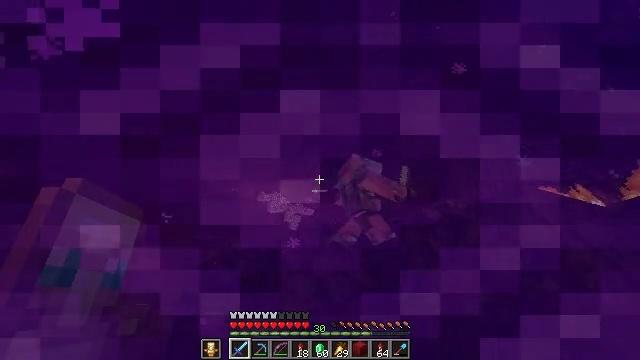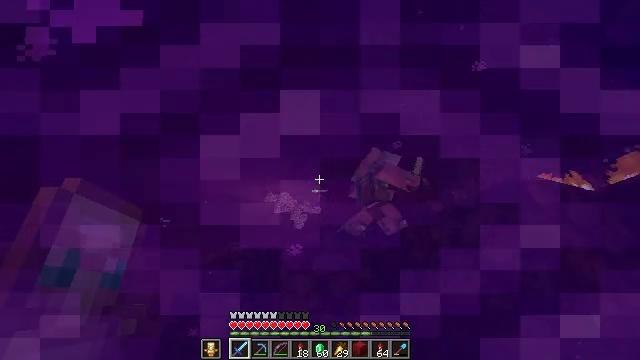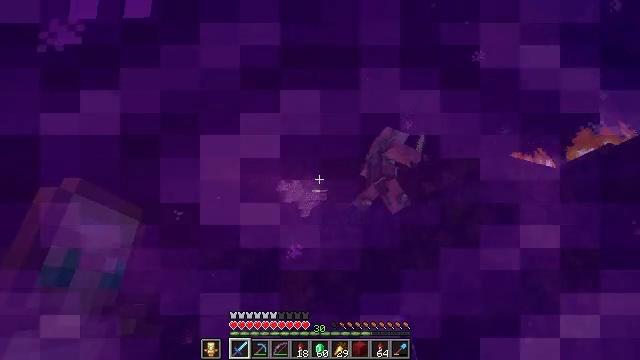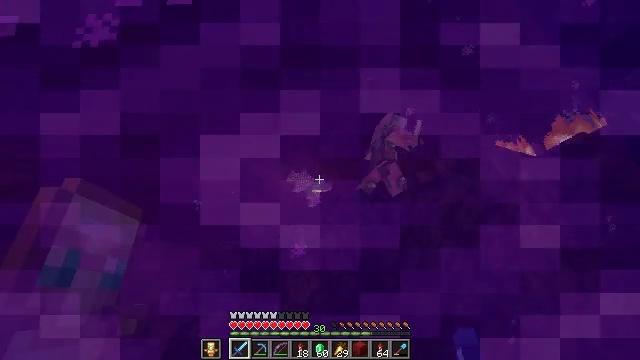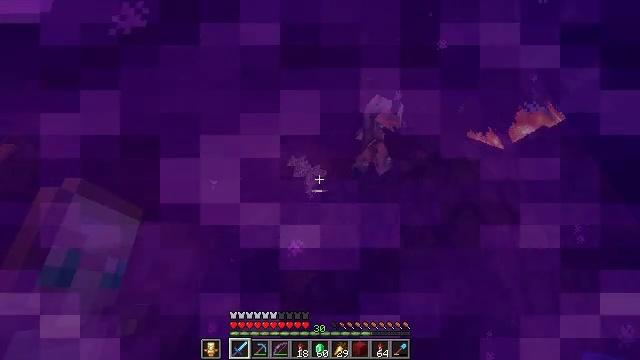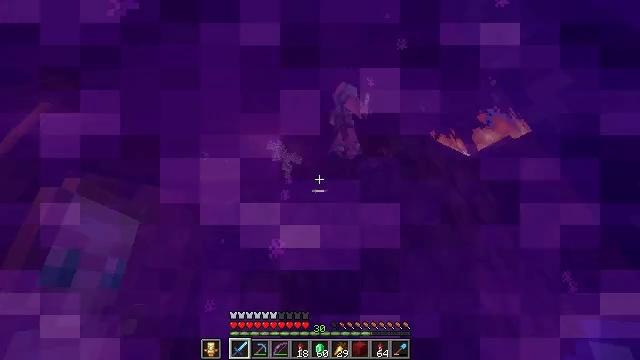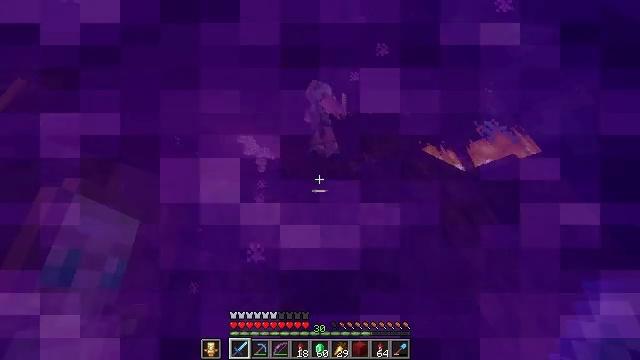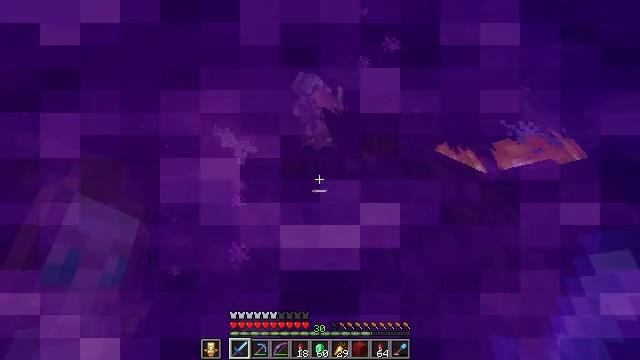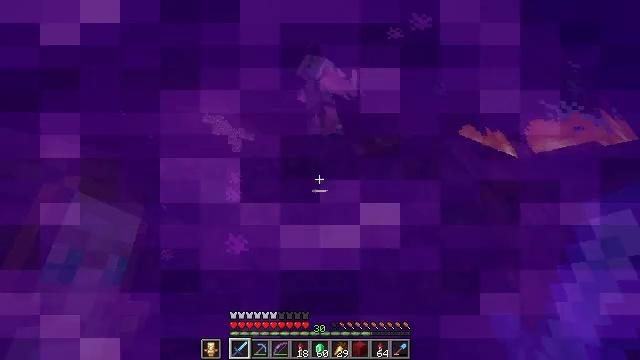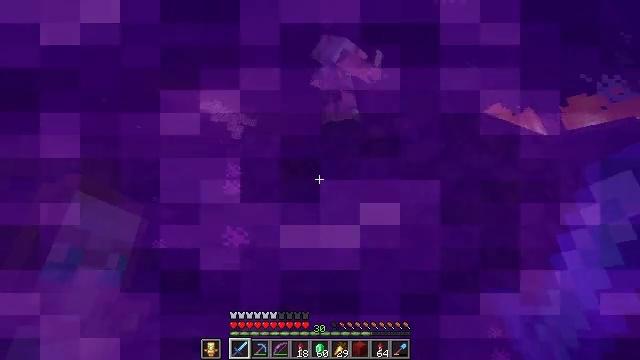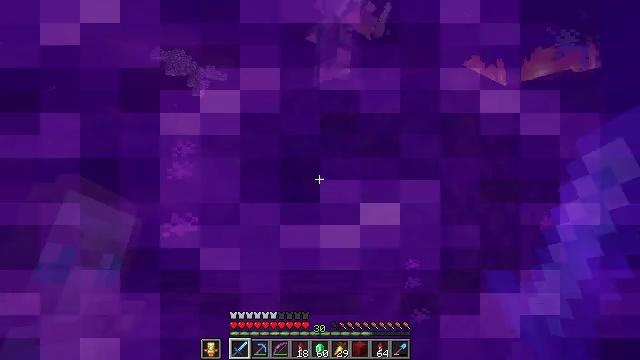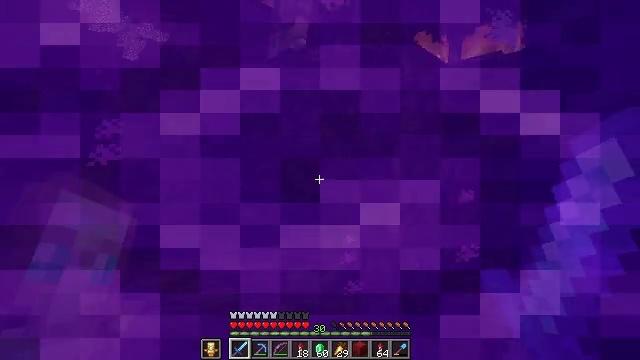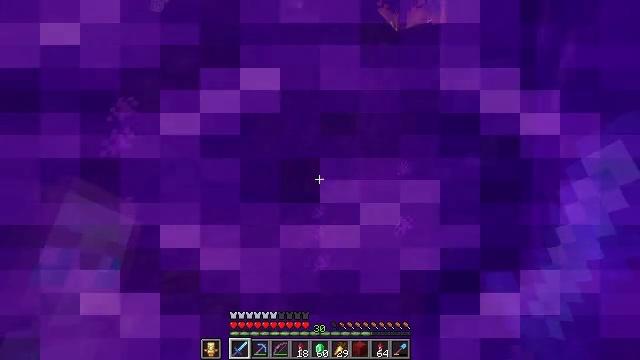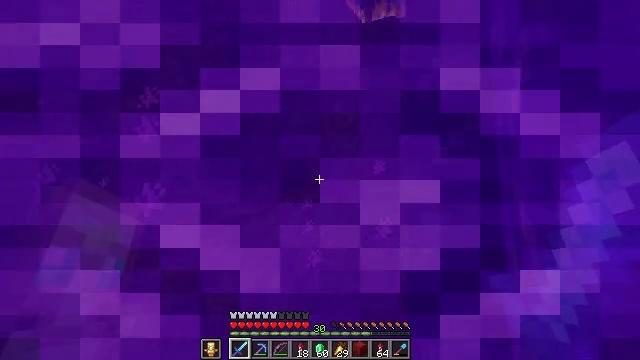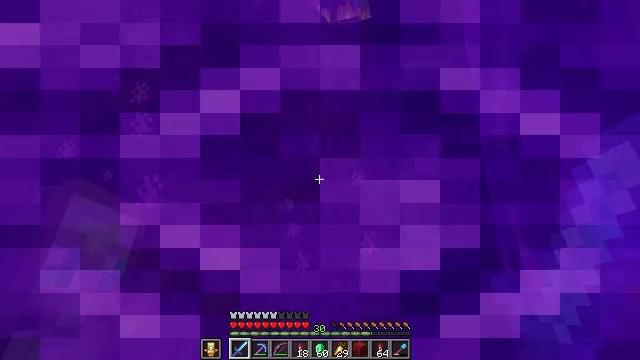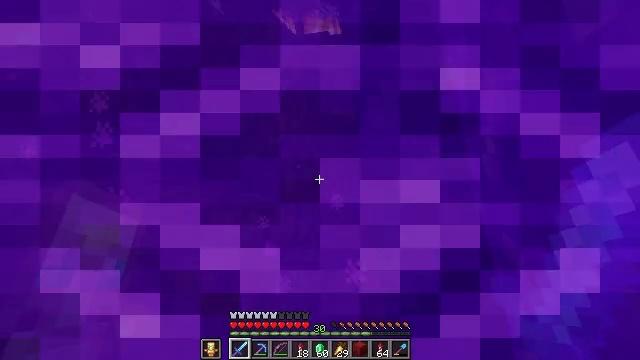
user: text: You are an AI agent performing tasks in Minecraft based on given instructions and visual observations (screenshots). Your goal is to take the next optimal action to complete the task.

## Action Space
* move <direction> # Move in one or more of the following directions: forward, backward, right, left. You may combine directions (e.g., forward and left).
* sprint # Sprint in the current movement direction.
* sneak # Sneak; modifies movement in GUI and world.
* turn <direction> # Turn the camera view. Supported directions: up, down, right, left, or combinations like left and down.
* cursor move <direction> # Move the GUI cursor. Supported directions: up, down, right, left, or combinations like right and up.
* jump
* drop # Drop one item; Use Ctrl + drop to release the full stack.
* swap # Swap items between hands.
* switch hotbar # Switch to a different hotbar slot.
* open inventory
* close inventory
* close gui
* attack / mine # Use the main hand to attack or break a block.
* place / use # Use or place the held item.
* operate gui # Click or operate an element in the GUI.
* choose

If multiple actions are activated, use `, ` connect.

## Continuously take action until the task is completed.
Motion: motion action
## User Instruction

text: Break the sugar cane.
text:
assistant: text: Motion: turn right
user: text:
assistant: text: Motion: turn right
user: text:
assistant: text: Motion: no_op
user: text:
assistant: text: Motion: no_op
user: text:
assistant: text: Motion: turn right
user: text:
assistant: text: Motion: turn down
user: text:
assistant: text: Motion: turn down
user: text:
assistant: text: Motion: turn down
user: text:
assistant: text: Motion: turn down
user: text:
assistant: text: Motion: turn right and down
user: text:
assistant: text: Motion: turn right and down
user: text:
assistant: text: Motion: turn right and down
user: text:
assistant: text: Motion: no_op
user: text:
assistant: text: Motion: no_op
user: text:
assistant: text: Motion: turn right and up
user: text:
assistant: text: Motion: turn up
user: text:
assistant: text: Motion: no_op
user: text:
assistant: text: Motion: no_op
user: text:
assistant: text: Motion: no_op
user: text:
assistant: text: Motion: turn right and down
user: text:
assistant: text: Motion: no_op
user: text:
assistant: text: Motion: no_op
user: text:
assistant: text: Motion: turn left and up
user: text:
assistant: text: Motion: turn right and up
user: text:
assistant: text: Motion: no_op
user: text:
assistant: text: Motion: turn left and down
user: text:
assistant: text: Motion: no_op
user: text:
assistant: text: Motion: turn right and down
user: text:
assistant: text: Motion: turn left and down
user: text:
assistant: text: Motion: turn left